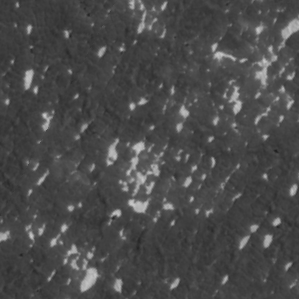
Label: frost